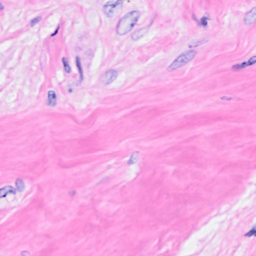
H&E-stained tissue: Breast